Question: After tirelessly going through the Bootstrap docs, I just can't seem to layout the below 'input-prepend' addon inputs (underlined in yellow) the way I need on this form:

You will notice the layout for the 'Actual Door Size' row is incorrect and not laying out properly. I am working with the standard 'row-fluid' and 'span*' conventions and it is working great for the rest. I am really just wanting to make a neat Height/Width/Depth prepended input option set which are floated all next to each other (and does not overflow), however it is important I am taking full advantage of bootstrap to ensure the fields then drop underneath each other on mobile devices, as this form will be primarily accessed via iPad.
If anybody could suggest some alterations to the below HTML to provide a neat way of laying out these three input's that would be great (ignore the fact the addons are mismatching height, I will be fixing that).
I have also included the 'sealed top bottom / finish of door' row so you can see how I am doing my two-column approach which IS working great.
'''
<!-- CULPRIT START -->
<div class="row-fluid">
<div class="span12">
<div class="span4">
<div class="control-group">
<label for="ActualDoorSizeHeight" class="control-label">Actual Door Size:</label>
<div class="controls">
<div class="input-prepend">
<span class="add-on">H</span><input id="ActualDoorSizeHeight" class="input-block-level" type="text" data-bind="value: vm.ActualDoorSizeHeight" />
</div>
</div>
</div>
</div>
<div class="span4">
<div class="control-group">
<label for="ActualDoorSizeHeight" class="control-label"></label>
<div class="controls">
<div class="input-prepend">
<span class="add-on">W</span><input id="Text5" class="input-block-level" type="text" data-bind="value: vm.ActualDoorSizeWidth" />
</div>
</div>
</div>
</div>
<div class="span4">
<div class="control-group">
<label for="ActualDoorSizeHeight" class="control-label"></label>
<div class="controls">
<div class="input-prepend">
<span class="add-on">D</span><input id="Text11" class="input-block-level" type="text" data-bind="value: vm.ActualDoorSizeDepth" />
</div>
</div>
</div>
</div>
</div>
</div>
<!-- // CULPRIT END -->
<div class="row-fluid">
<div class="span12">
<div class="span6">
<div class="control-group">
<label for="SealedTopBottom" class="control-label">Sealed Top Bottom:</label>
<div class="controls">
<input id="SealedTopBottom" type="text" class="input-block-level" data-bind="value: vm.Inspection.SealedTopBottom" />
</div>
</div>
</div>
<div class="span6">
<div class="control-group">
<label for="FinishOfDoor" class="control-label">Finish of Door:</label>
<div class="controls">
<input id="FinishOfDoor" type="text" class="input-block-level" data-bind="value: vm.Inspection.FinishOfDoor" />
</div>
</div>
</div>
</div>
</div>
'''
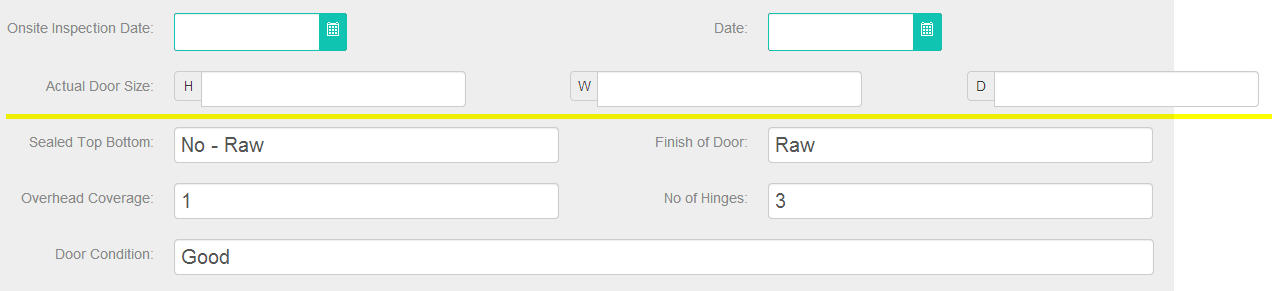
Answer: I think what you want is a combination of input prepend with form-inline, rather than using spans.
<URL>
I've just had a quick go on JSFiddle. Give this a try and see if it works for you: <URL>
'''
<!-- CULPRIT START -->
<div class="row-fluid">
<div class="span12">
<div class="control-group form-inline">
<label for="ActualDoorSizeHeight" class="control-label">Actual Door Size:</label>
<div class="input-prepend">
<span class="add-on">H</span><input id="ActualDoorSizeHeight" class="" type="text" data-bind="value: vm.ActualDoorSizeHeight" />
</div>
<div class="input-prepend">
<span class="add-on">W</span><input id="Text5" class="" type="text" data-bind="value: vm.ActualDoorSizeWidth" />
</div>
<div class="input-prepend">
<span class="add-on">D</span><input id="Text11" class="" type="text" data-bind="value: vm.ActualDoorSizeDepth" />
</div>
</div>
</div>
</div>
<!-- // CULPRIT END -->
'''